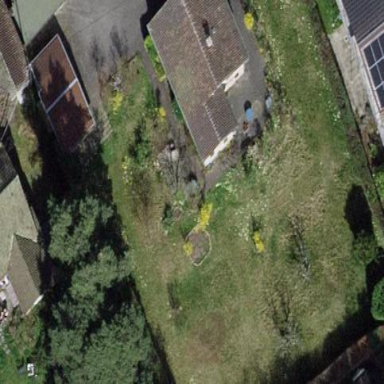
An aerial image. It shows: Garden enclosed by fence.